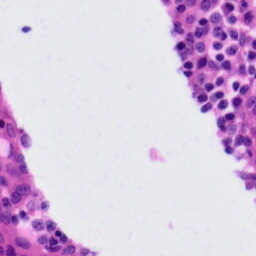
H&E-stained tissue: Tonsil